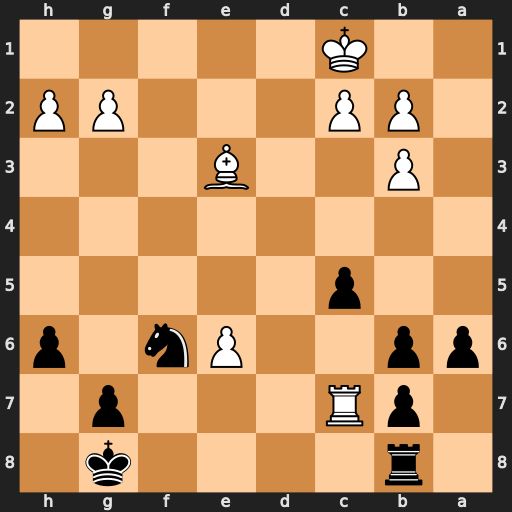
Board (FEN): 1r4k1/1pR3p1/pp2Pn1p/2p5/8/1P2B3/1PP3PP/2K5
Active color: b
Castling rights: -
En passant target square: -
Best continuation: Nd5 Rd7 Nxe3 e7 Re8